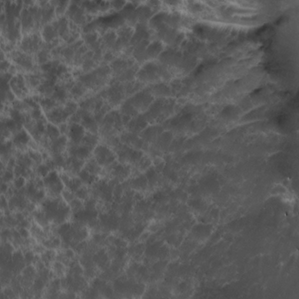
Label: non_frost